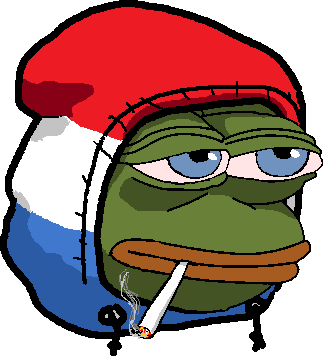
Label: 5_Pepe